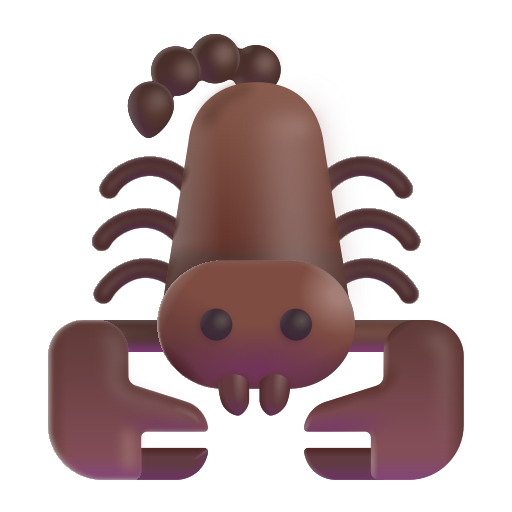
scorpion color